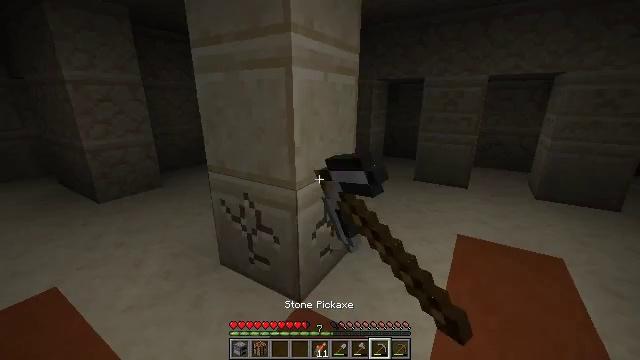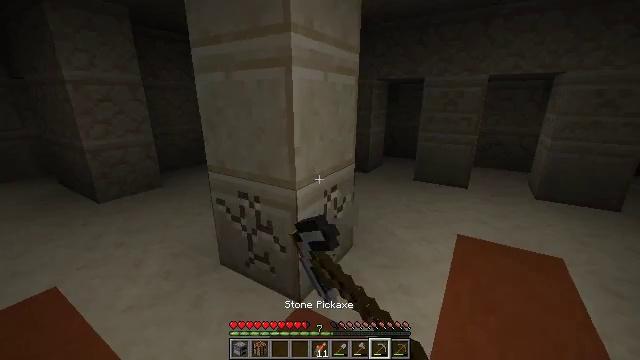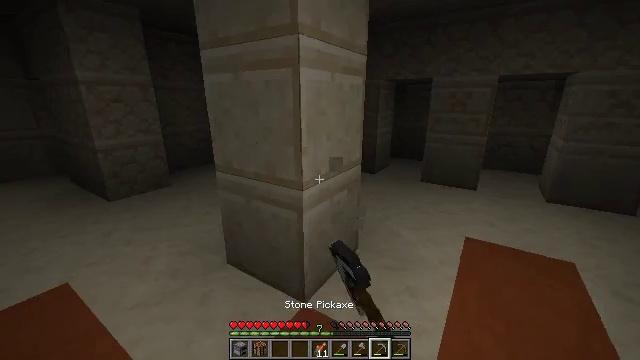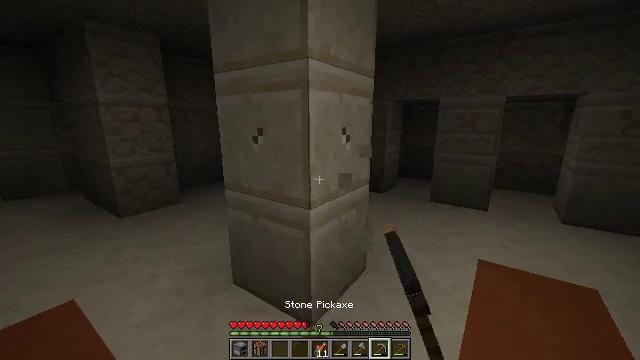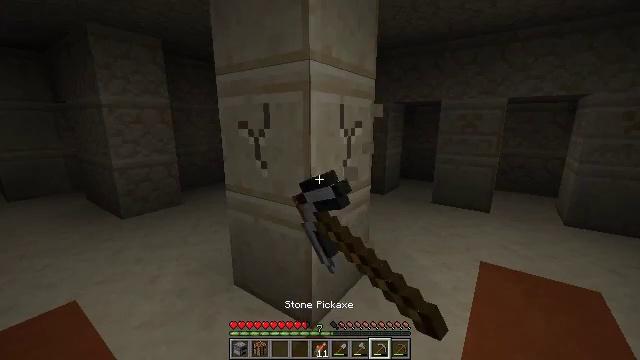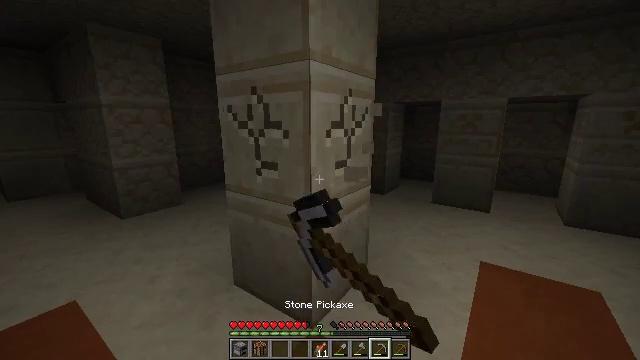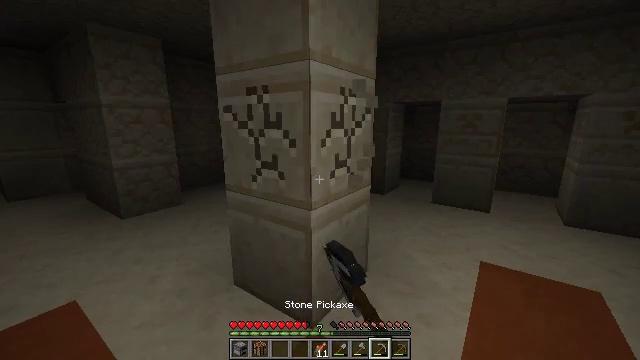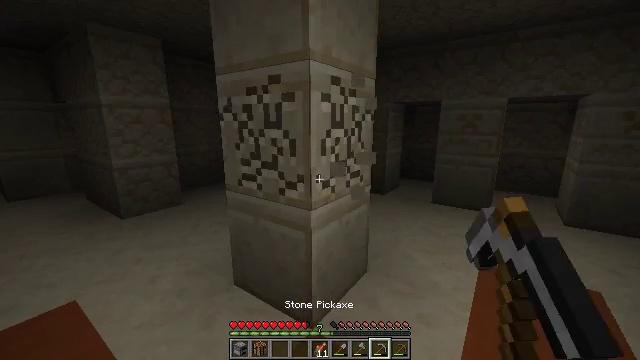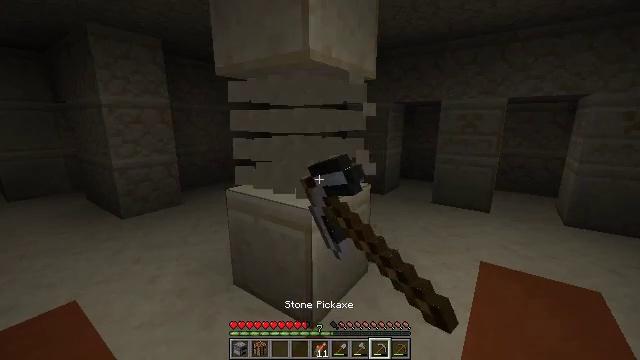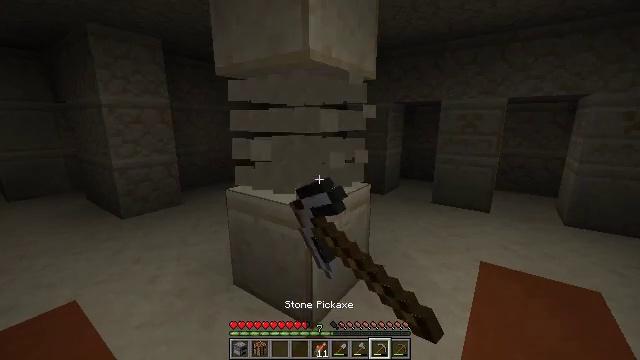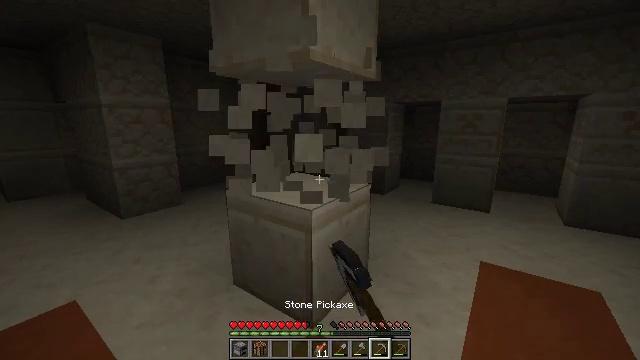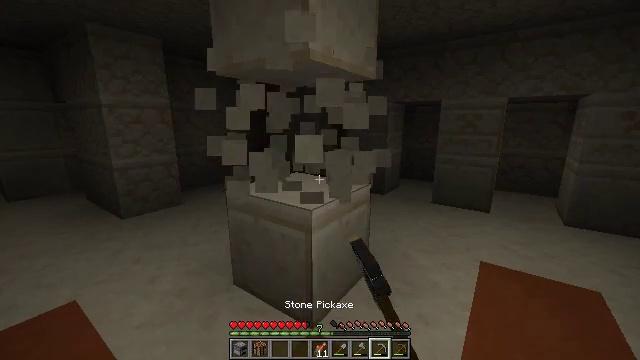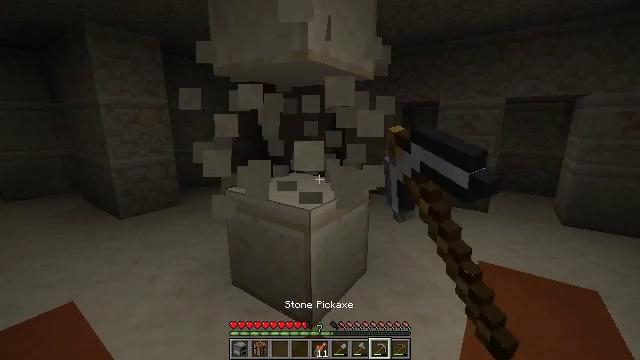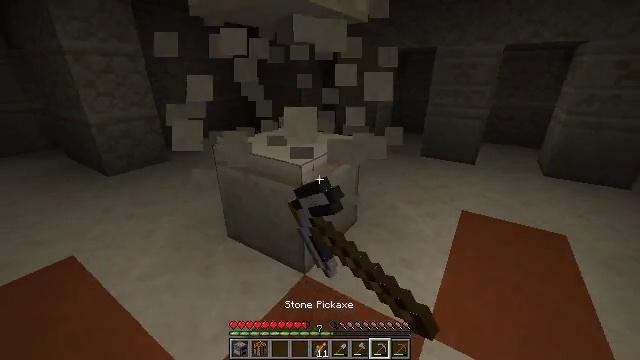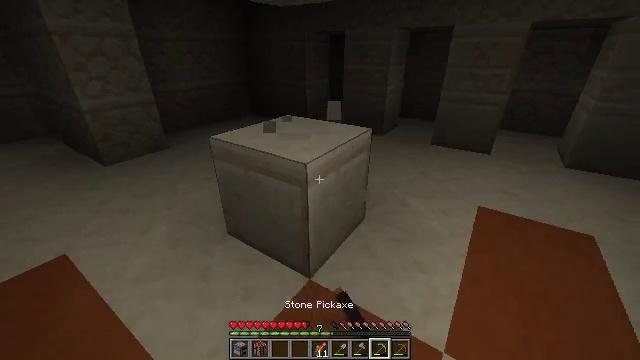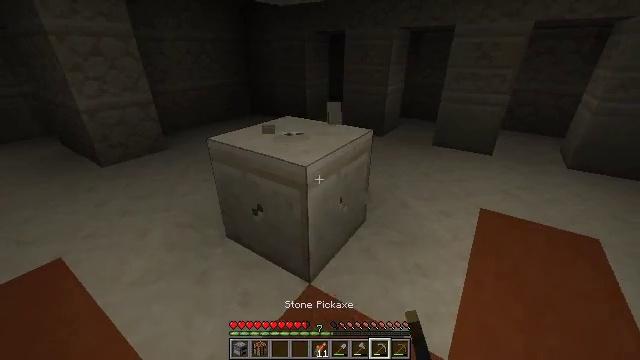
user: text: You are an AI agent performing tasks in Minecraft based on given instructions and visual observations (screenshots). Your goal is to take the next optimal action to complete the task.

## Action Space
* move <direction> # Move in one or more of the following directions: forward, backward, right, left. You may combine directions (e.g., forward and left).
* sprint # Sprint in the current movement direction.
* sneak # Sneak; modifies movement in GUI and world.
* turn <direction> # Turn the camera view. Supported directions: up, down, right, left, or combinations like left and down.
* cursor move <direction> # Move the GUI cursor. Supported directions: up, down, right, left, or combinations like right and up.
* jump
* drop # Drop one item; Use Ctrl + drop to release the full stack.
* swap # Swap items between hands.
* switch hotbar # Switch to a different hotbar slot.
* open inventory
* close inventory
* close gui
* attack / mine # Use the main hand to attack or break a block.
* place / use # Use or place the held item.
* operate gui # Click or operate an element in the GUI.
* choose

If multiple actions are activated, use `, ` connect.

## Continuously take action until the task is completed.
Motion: motion action
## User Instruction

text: Collect cut sandstone by mining it.
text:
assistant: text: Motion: attack / mine
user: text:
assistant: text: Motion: turn left, attack / mine
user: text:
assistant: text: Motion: turn left and up, attack / mine
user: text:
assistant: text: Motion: attack / mine
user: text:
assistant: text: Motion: attack / mine
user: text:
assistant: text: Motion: attack / mine
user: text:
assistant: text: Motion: attack / mine
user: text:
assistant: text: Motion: attack / mine
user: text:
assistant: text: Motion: attack / mine
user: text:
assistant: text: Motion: attack / mine
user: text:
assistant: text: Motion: attack / mine
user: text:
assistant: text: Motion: attack / mine
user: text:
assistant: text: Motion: move forward, turn right and down, attack / mine
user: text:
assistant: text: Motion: move forward, turn left and down, attack / mine
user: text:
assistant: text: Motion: attack / mine
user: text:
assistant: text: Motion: attack / mine
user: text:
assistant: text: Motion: attack / mine
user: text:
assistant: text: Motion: attack / mine
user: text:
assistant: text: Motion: attack / mine
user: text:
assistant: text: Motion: attack / mine
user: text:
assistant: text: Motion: attack / mine
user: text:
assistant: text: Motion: attack / mine
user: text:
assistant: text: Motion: turn right and up, attack / mine
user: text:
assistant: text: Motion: turn left and up, attack / mine
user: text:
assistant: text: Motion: turn left and up, attack / mine
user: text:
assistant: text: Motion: turn up, attack / mine
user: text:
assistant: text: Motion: attack / mine
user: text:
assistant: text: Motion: turn right and up, attack / mine
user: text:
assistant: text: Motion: attack / mine
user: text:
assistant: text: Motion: attack / mine